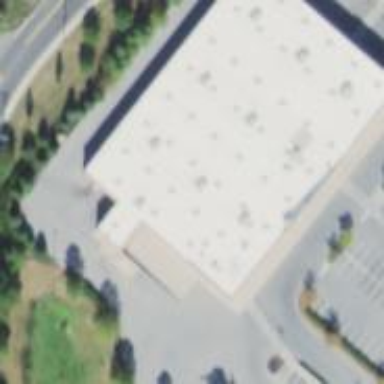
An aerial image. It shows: Commercial building.